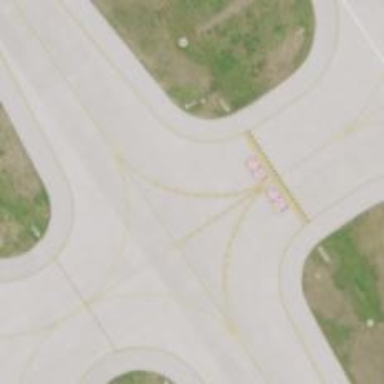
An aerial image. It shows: View of taxiway at the airport.